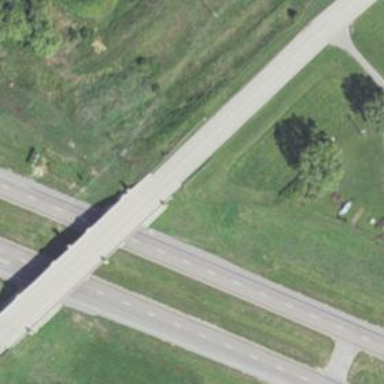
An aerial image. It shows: Man-made bridge.